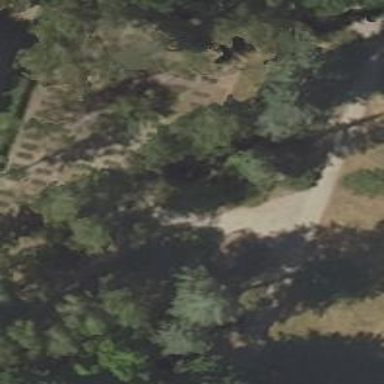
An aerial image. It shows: Cemetery.